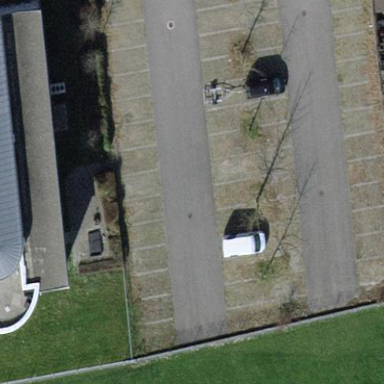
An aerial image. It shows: Parking area with surface.